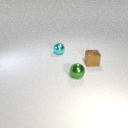
small cyan metal sphere to the left of small green metal sphere